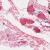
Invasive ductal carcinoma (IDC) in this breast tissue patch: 0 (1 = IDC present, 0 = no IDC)